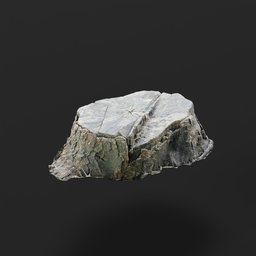
Label: nature